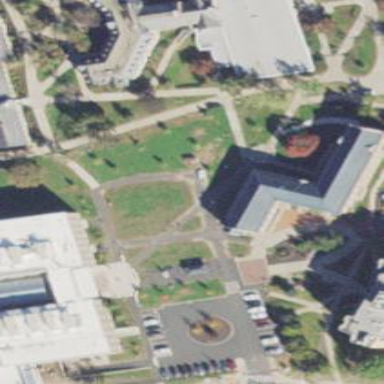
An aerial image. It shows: View of university building.